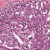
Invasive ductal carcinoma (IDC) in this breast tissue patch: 1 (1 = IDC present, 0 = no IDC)